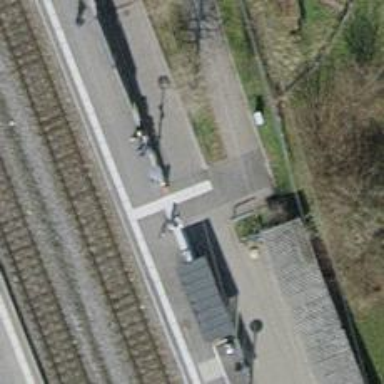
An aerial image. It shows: Asphalt footway with ramp.